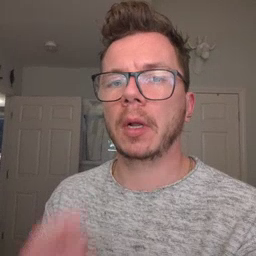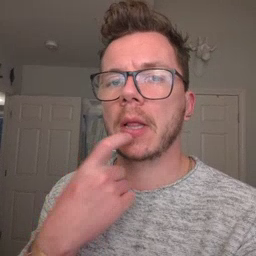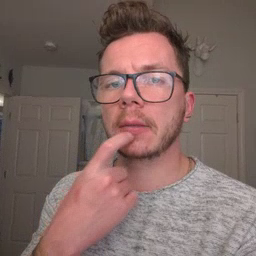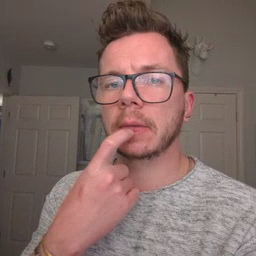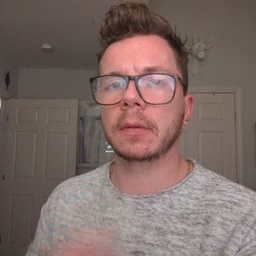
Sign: glasswindow